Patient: sex M, age 60
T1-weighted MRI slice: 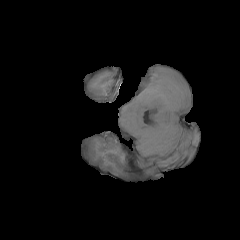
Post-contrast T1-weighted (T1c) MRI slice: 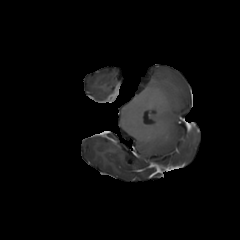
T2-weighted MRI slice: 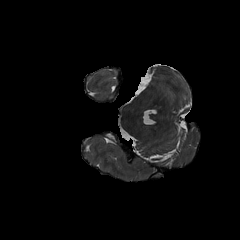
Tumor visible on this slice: no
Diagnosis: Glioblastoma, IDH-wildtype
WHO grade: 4